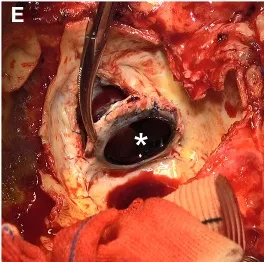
Previous mechanical aortic valve. Asterisk) was removed.
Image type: medical_photograph (other_medical_photograph)